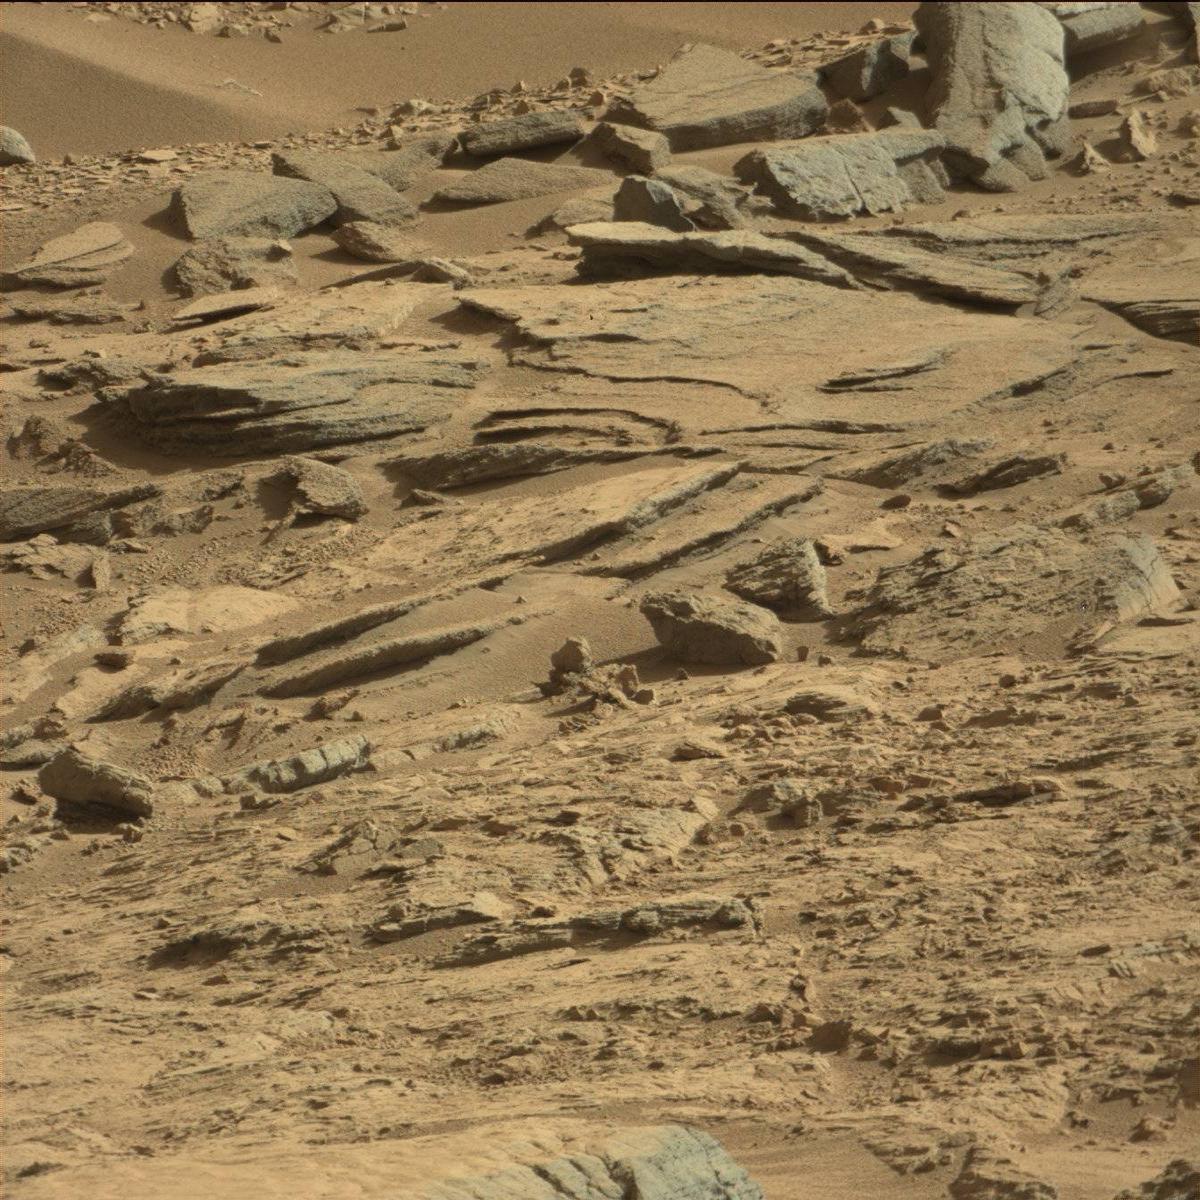
Terrain classes present: Bedrock, Sand / Soil